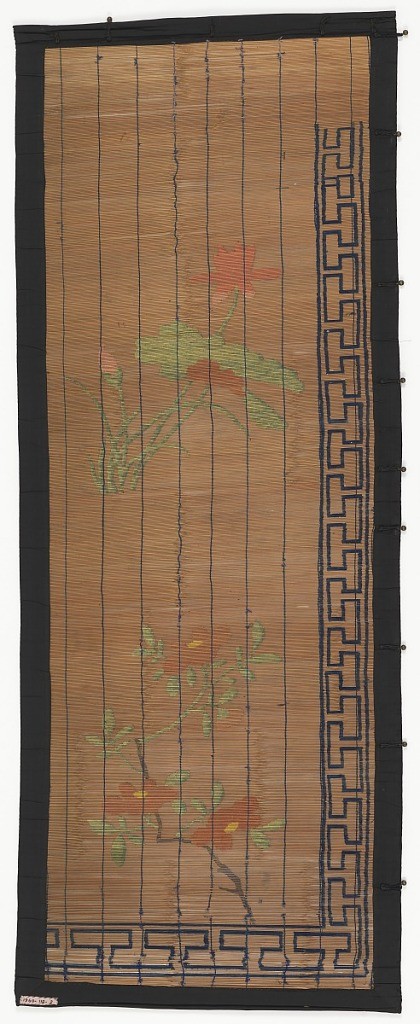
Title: Window shade
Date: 1880–1900
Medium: Bamboo, silk fabric and thread, paint
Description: Large-scale water lily as central motif. Greek key design along left edge.